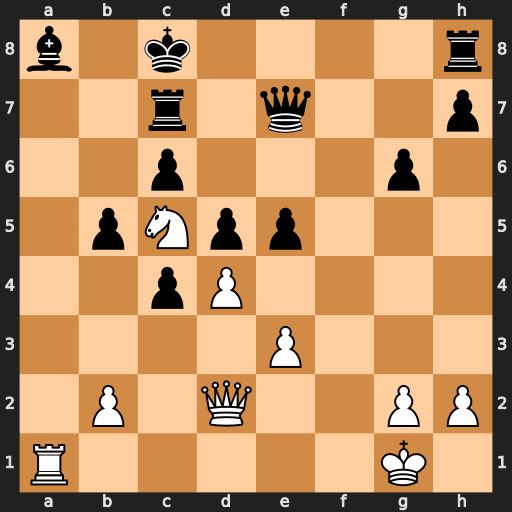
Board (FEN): b1k4r/2r1q2p/2p3p1/1pNpp3/2pP4/4P3/1P1Q2PP/R5K1
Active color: w
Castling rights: -
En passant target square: -
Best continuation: Rxa8#